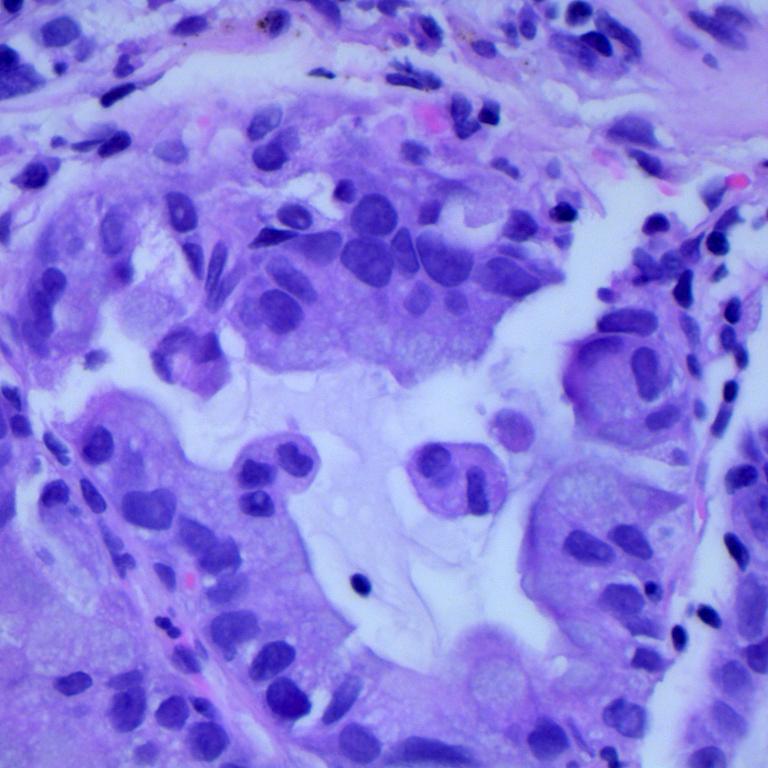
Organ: lung
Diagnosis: adenocarcinomas